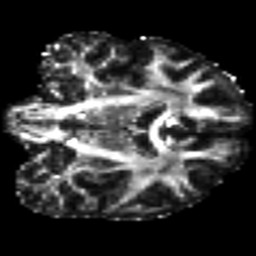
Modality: FA
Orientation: coronal
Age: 24
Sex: male
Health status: healthy
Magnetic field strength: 3 T
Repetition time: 9 s
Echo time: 0.093 s